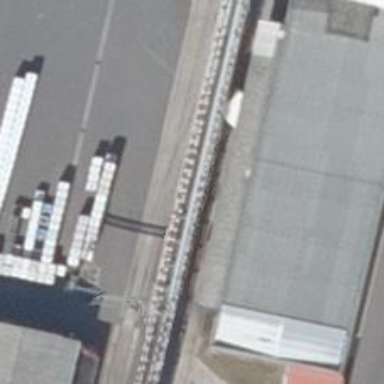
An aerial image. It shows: Railway yard in service.